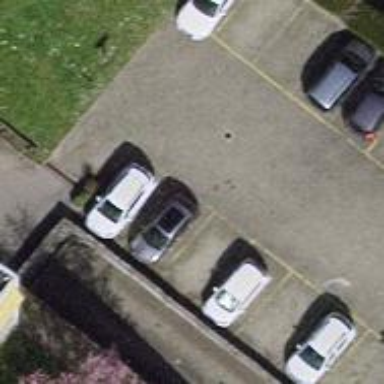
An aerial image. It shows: Parking aisle designated as service road.